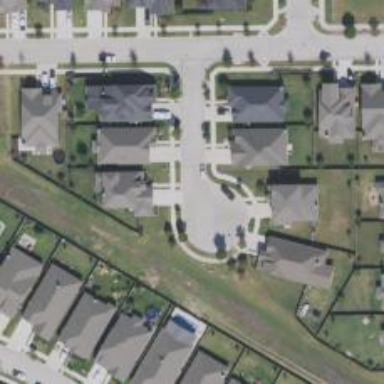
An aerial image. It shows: Residential road with separate sidewalk.